Question: I found some code that shows how to get a list of users in a given domain. But I'm looking to get the names from just a single folder. My searches aren't getting me very far. Below is an example of the list I'm looking for.

Thanks
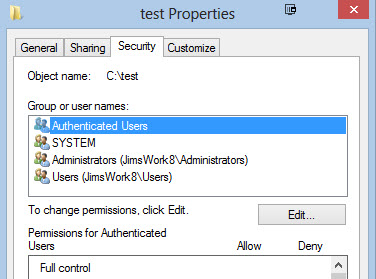
Answer: I'm not entirely sure what you intend to do with the above list, but what you could essentially do is obtain to the intended directory. You could essentially like this:
'''
// Variables:
string folderPath = "";
DirectoryInfo dirInfo = null;
DirectorySecurity dirSec = null;
int i = 0;
try
{
// Read our Directory Path.
do
{
Console.Write("Enter directory... ");
folderPath = Console.ReadLine();
}
while (!Directory.Exists(folderPath));
// Obtain our Access Control List (ACL)
dirInfo = new DirectoryInfo(folderPath);
dirSec = dirInfo.GetAccessControl();
// Show the results.
foreach (FileSystemAccessRule rule in dirSec.GetAccessRules(true, true, typeof(NTAccount)))
{
Console.WriteLine("[{0}] - Rule {1} {2} access to {3}",
i++,
rule.AccessControlType == AccessControlType.Allow ? "grants" : "denies",
rule.FileSystemRights,
rule.IdentityReference.ToString());
}
}
catch (Exception ex)
{
Console.Write("Exception: ");
Console.WriteLIne(ex.Message);
}
Console.WriteLine(Environment.NewLine + "...");
Console.ReadKey(true);
'''
This is a very basic example of the Directory to obtain the permission levels on it. You'll note that it will show all the physical as well. This should and will essentially show you to the .
I'm not sure if this is what you were asking about- Hope this helps.